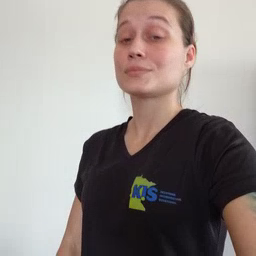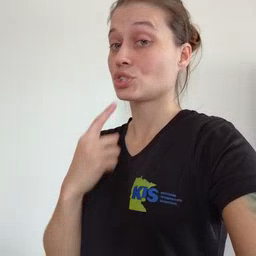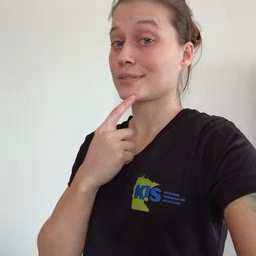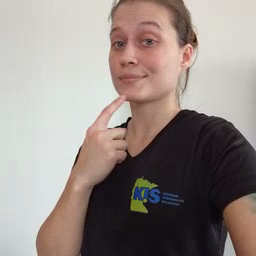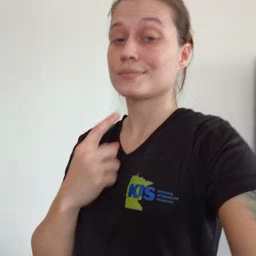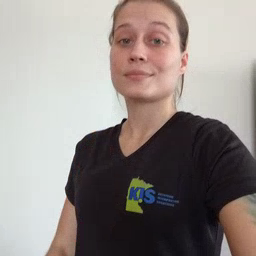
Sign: chin